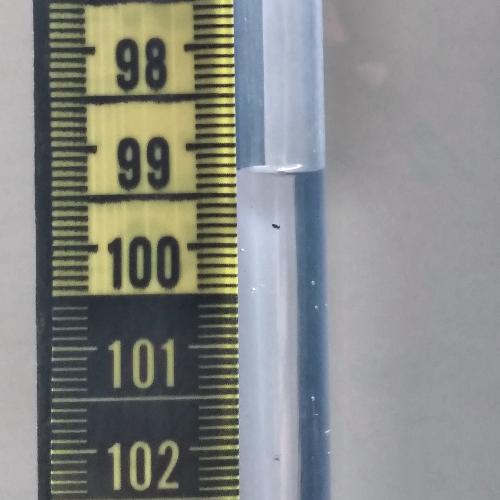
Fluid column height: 99.3 cm